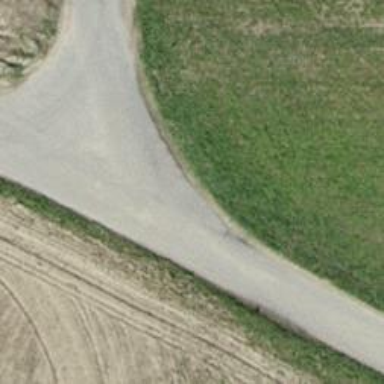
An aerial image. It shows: Track with grade 1 quality.